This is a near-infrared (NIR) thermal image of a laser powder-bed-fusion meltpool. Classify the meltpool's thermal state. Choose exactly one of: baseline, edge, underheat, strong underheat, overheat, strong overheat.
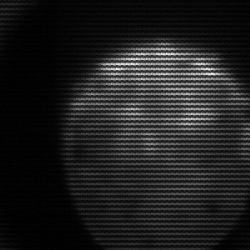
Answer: edge